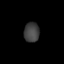
Tissue: lung
Cell type: Epithelial cells
Senescence score: 0.1613
Nuclear area (px): 299
Mean DAPI intensity: 64.184